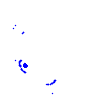
Particle: kaon